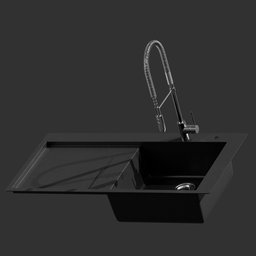
Label: appliances